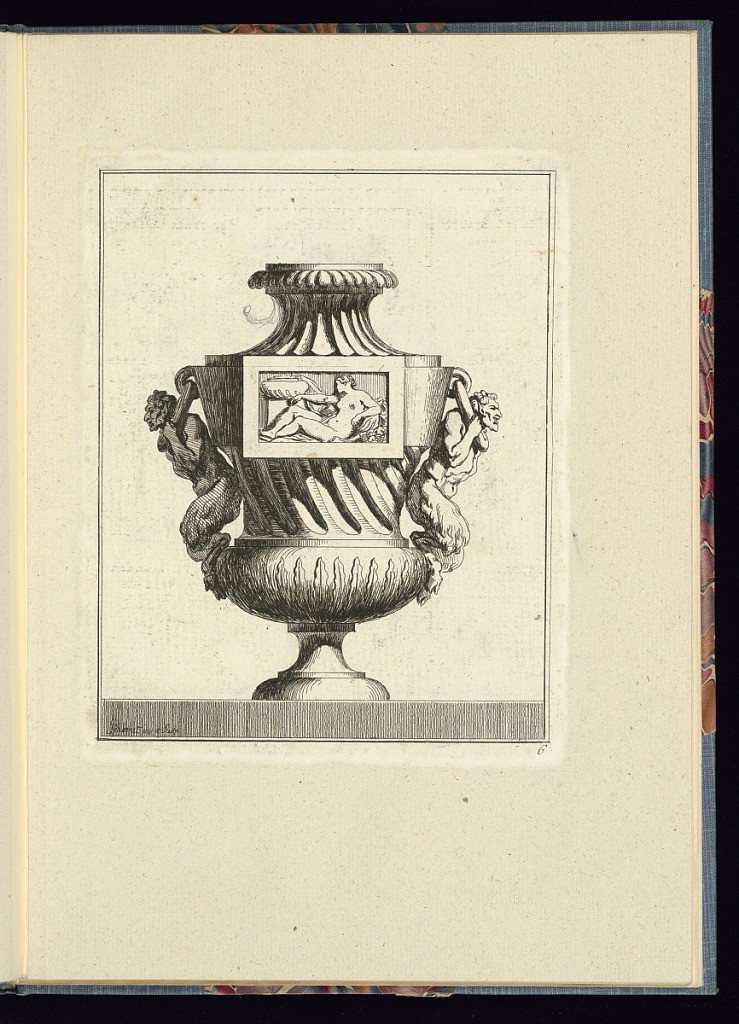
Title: Ornamental Vase Design
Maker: L.N. Percenet, French, born 1736
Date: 1761
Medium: Etching on laid paper
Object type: Print
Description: Vase with a relief of a reclining nude next to a bowl-shaped vase. The vase has a ring handle on either side, through which satyrs stick their heads. The vase has deep fluting along the neck and the body. The base of the vase is decorated with a repeated leaf pattern. The vase has a short, tapered foot, and is elevated on platform that extends to the edge of the image. The plate is signed and numbered.